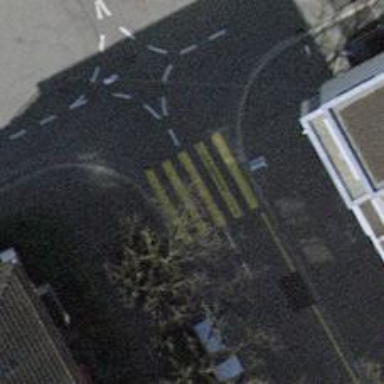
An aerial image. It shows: Paved footway with crossing.